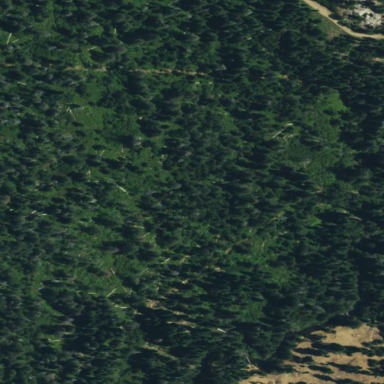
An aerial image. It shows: Wet meadow with woodland vegetation.